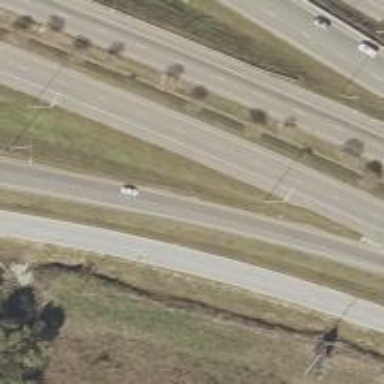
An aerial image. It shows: Trunk link highway with asphalt surface.